Field crop: tomato
Growth stage: 1
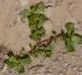
Species: portulaca